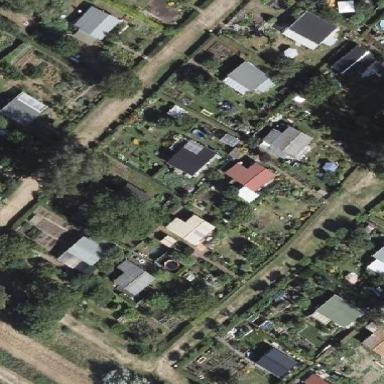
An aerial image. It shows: Plot in the allotments.